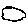
Label: cloud